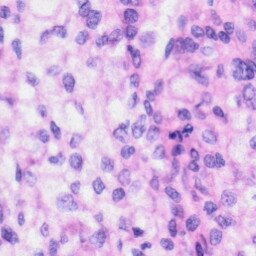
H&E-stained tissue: Liver